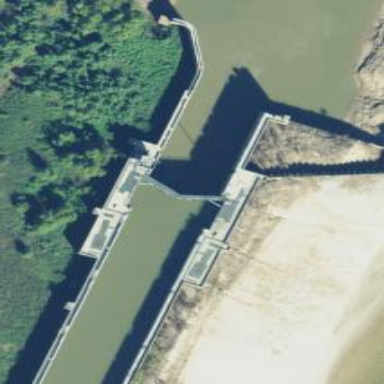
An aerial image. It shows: Lock gate along waterway.